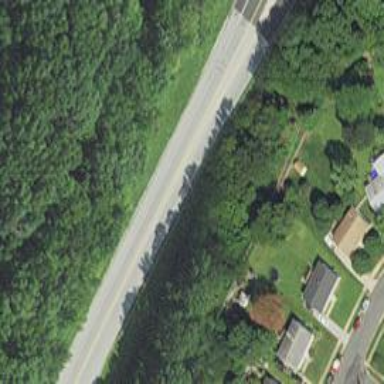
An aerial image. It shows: This image shows trunk highway that functions as expressway.